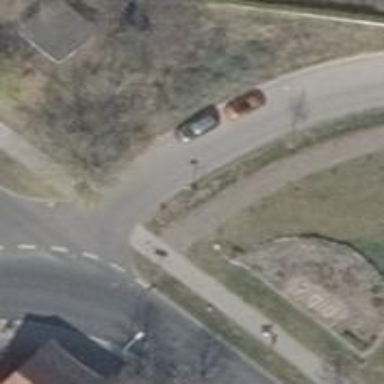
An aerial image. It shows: Road with "give way" sign.